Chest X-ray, PA view. Patient: 28 years old, sex M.
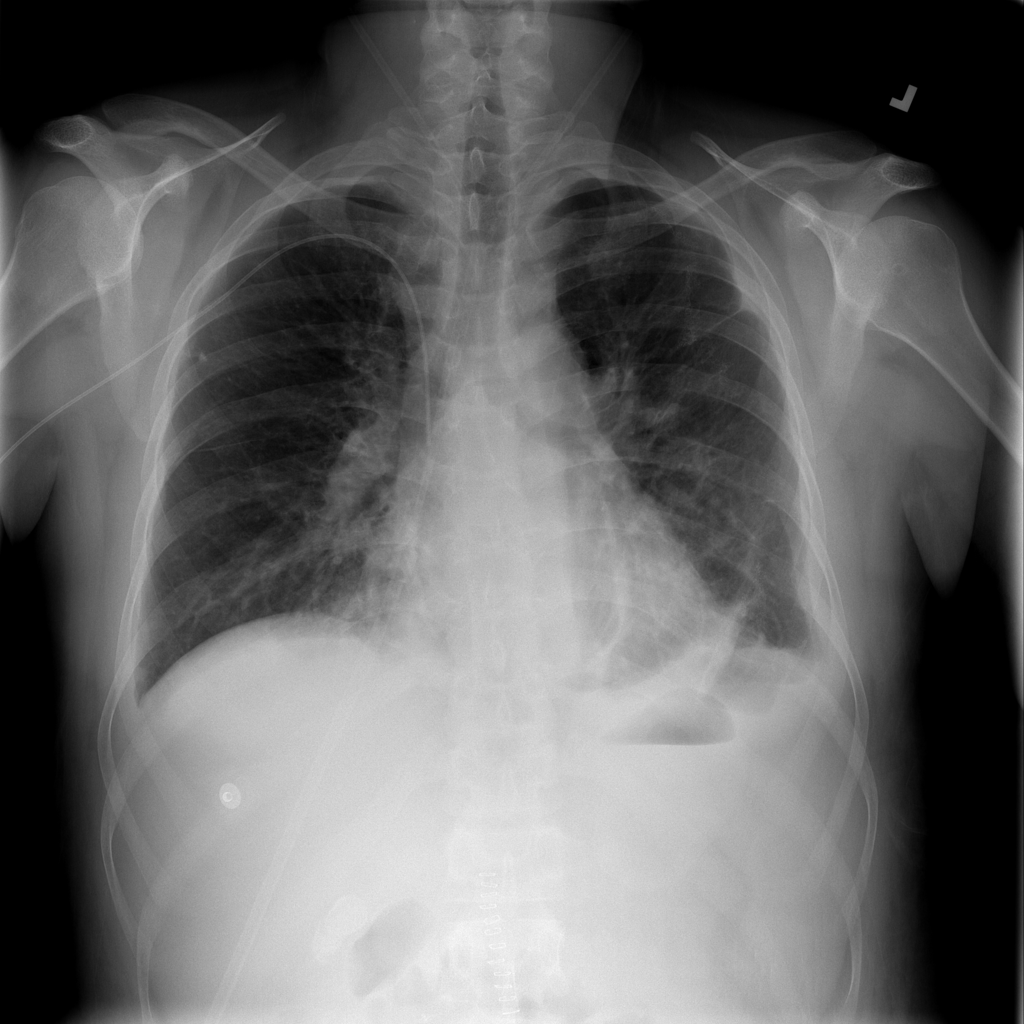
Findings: No Finding